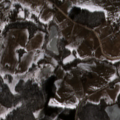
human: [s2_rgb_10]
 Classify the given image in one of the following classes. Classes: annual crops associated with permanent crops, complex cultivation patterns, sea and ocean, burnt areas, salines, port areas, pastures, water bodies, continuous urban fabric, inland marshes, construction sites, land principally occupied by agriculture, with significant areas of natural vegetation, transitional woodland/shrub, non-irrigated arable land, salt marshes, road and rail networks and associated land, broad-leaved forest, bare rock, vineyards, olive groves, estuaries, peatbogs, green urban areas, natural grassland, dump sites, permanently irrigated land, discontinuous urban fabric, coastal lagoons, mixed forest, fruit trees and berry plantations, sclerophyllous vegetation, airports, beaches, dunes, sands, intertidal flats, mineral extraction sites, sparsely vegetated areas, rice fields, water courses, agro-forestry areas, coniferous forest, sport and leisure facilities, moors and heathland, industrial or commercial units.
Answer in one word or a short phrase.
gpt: non-irrigated arable land, pastures, complex cultivation patterns, land principally occupied by agriculture, with significant areas of natural vegetation, broad-leaved forest, water bodies